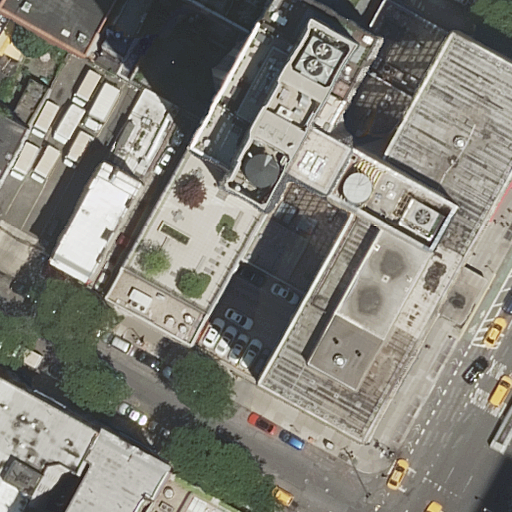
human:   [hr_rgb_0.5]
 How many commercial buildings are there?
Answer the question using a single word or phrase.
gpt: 0

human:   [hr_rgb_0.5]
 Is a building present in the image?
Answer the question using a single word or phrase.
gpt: yes

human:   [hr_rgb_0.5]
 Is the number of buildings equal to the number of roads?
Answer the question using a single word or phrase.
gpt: no

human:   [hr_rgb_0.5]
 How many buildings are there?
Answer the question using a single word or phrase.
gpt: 11

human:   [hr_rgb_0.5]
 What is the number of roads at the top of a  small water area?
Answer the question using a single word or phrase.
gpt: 0

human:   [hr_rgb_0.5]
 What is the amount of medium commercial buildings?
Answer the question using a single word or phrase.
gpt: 0

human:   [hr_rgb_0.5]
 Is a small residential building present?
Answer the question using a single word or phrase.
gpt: yes

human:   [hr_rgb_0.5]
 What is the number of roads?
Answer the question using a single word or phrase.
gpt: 3

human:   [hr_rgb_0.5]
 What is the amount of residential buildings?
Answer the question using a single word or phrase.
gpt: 11

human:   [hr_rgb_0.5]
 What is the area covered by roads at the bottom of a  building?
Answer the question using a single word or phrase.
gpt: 0m2

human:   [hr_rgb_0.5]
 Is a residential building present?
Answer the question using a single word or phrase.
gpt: yes

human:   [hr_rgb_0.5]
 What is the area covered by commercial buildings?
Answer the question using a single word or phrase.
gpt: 0m2

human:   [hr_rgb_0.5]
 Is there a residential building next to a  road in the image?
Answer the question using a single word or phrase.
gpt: yes

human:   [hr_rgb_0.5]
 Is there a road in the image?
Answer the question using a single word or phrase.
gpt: yes

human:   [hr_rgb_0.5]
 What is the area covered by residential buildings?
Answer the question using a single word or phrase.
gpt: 6576m2

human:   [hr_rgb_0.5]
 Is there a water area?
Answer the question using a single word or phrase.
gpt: no

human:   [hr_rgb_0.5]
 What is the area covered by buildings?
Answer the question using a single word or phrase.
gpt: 6576m2

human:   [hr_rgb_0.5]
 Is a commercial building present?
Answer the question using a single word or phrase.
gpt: no

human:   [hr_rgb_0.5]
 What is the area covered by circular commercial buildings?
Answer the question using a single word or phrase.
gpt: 0m2

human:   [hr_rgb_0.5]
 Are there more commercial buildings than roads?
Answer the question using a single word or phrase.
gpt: no

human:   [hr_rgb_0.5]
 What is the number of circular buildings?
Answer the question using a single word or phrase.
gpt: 0

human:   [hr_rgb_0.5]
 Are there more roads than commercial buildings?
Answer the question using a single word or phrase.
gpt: yes

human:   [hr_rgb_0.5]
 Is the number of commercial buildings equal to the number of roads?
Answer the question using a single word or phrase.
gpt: no

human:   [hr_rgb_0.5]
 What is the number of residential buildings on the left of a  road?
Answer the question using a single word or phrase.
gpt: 10

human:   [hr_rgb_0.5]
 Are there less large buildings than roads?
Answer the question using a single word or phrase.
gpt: no

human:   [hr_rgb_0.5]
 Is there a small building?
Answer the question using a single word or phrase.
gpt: yes

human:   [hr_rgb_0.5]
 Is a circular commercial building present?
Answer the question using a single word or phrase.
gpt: no

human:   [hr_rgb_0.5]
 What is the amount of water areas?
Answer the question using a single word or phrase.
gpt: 0

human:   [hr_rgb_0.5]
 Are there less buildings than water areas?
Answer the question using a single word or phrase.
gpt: no

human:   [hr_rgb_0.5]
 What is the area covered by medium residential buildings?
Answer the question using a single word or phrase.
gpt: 1048m2

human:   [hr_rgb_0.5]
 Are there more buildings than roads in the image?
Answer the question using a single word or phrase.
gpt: yes

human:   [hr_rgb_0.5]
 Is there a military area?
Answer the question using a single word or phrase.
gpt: no

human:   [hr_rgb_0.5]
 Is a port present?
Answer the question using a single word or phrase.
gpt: no

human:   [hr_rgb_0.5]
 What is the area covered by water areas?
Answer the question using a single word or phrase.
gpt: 0m2

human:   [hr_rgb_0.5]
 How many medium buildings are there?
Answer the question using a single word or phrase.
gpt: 5

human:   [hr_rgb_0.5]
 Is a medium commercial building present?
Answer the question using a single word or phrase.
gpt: no

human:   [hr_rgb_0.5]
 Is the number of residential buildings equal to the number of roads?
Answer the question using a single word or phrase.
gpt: no

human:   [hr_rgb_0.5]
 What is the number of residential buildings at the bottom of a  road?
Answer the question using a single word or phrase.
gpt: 3

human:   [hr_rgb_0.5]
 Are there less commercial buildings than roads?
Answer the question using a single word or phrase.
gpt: yes

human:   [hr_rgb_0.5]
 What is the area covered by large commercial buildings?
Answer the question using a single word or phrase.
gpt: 0m2

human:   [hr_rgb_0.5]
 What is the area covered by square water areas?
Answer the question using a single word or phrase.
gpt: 0m2

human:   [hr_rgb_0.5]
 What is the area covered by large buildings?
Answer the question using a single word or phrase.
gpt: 5412m2

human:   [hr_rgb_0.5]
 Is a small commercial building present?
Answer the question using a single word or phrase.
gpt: no

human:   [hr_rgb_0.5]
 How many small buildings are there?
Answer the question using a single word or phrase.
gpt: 3

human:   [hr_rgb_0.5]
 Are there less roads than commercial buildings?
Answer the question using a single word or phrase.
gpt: no

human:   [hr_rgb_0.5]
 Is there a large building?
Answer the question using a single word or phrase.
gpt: yes

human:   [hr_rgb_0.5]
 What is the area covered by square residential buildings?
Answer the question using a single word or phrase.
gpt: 0m2

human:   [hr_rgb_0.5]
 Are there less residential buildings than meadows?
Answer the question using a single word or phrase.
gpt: no

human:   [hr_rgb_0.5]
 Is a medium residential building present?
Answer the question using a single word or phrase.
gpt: yes

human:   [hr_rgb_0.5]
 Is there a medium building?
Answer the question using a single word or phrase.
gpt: yes

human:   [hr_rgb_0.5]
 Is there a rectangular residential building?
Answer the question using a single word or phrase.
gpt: yes

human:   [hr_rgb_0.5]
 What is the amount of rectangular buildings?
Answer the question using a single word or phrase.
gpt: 6

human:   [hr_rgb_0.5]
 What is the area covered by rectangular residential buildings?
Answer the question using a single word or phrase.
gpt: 1322m2

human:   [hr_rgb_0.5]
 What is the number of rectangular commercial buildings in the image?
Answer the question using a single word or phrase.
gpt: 0

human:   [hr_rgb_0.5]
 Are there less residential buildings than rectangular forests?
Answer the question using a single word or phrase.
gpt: no

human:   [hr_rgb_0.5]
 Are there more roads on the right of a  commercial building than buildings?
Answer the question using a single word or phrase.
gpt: no

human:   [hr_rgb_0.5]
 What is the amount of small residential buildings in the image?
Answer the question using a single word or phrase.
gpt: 3

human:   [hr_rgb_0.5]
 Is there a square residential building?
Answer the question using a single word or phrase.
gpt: no

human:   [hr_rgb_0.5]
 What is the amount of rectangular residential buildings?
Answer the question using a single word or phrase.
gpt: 6

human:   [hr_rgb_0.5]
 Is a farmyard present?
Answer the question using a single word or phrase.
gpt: no

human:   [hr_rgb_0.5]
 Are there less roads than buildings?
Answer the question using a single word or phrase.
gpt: yes

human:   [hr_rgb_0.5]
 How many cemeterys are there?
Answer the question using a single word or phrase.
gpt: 0

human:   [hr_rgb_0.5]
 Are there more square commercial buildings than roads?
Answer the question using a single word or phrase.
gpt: no

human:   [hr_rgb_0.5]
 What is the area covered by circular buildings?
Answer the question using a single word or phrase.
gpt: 0m2